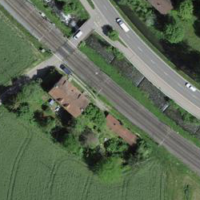
EUNIS habitat code: 57
Species observed at this site:
Daucus carota
Acer campestre
Aruncus dioicus
Lapsana communis
Cornus sanguinea
Galium aparine